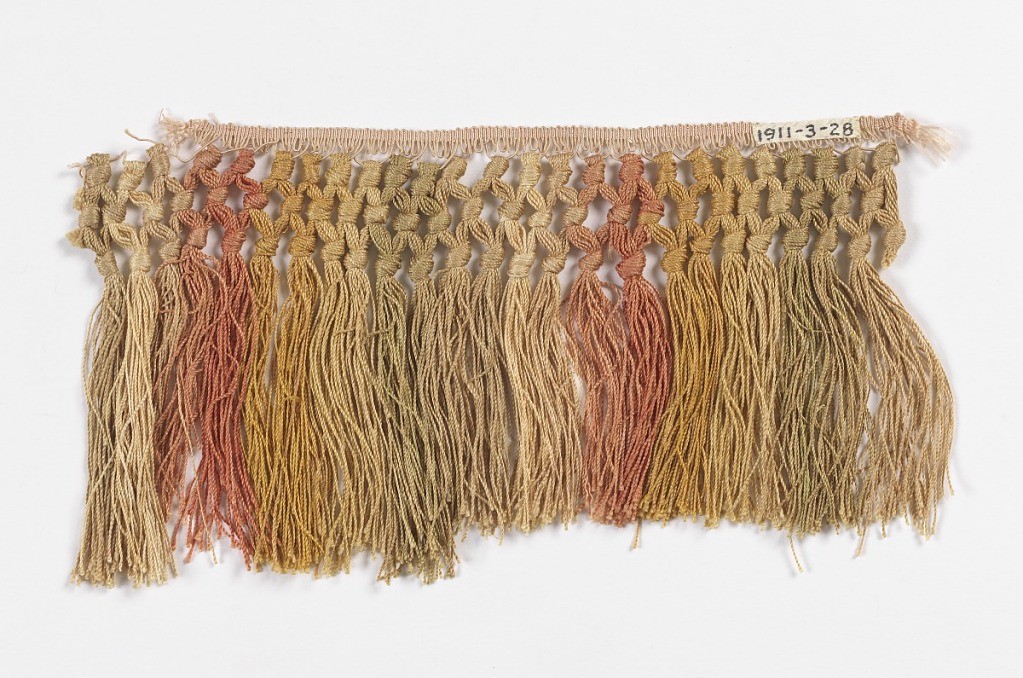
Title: Fringe
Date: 19th century
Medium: silk Technique: woven
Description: Woven heading with knotted tassels arranged in stripes of pink, yellow, cream and pale green.